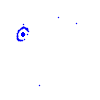
Particle: pion